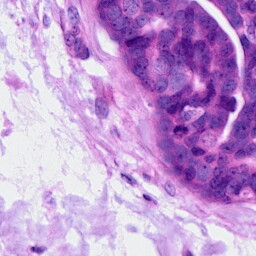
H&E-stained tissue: Ovarian